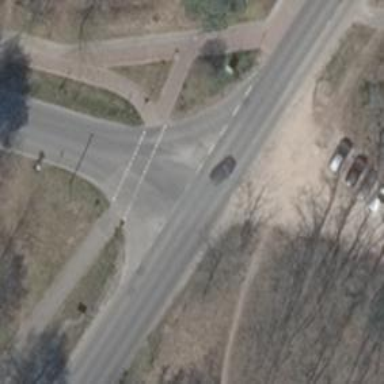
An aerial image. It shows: Road with "give way" sign.